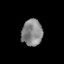
Tissue: lung
Cell type: Endothelial cells
Senescence score: 0.2263
Nuclear area (px): 544
Mean DAPI intensity: 133.456